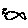
Label: fish